Aerial crown-view tile of a tropical tree (Barro Colorado Island, Panama), acquired 20250512:
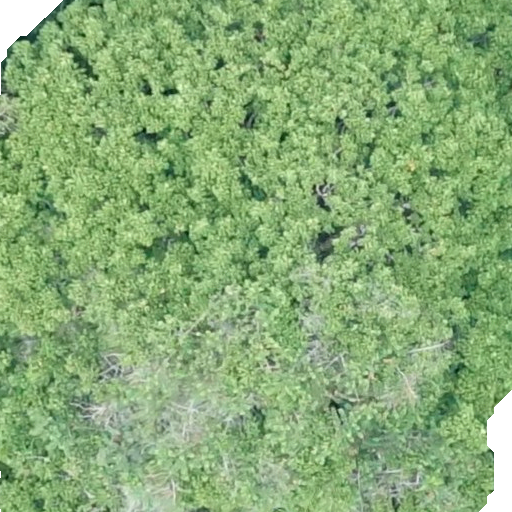
Species: Sterculia apetala
GBIF accepted scientific name: Sterculia apetala
Crown area: 545.532 m²